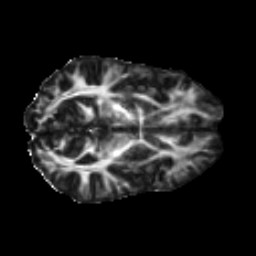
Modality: FA
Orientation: axial
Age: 60
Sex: male
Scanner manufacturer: ge
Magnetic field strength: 3 T
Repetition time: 7.8 s
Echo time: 0.061 s